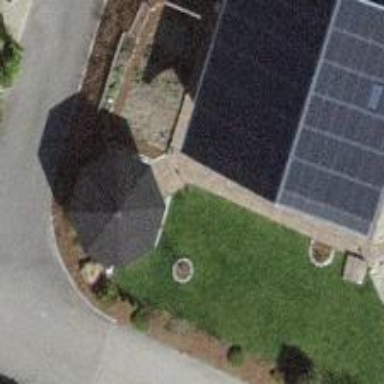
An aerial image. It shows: Solar photovoltaic panel generator.